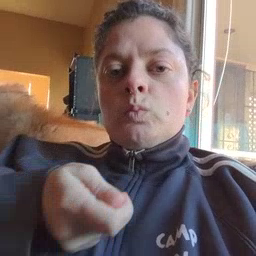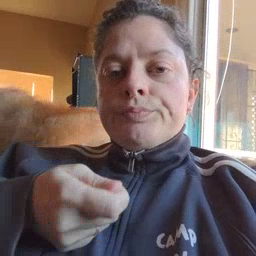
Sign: vacuum